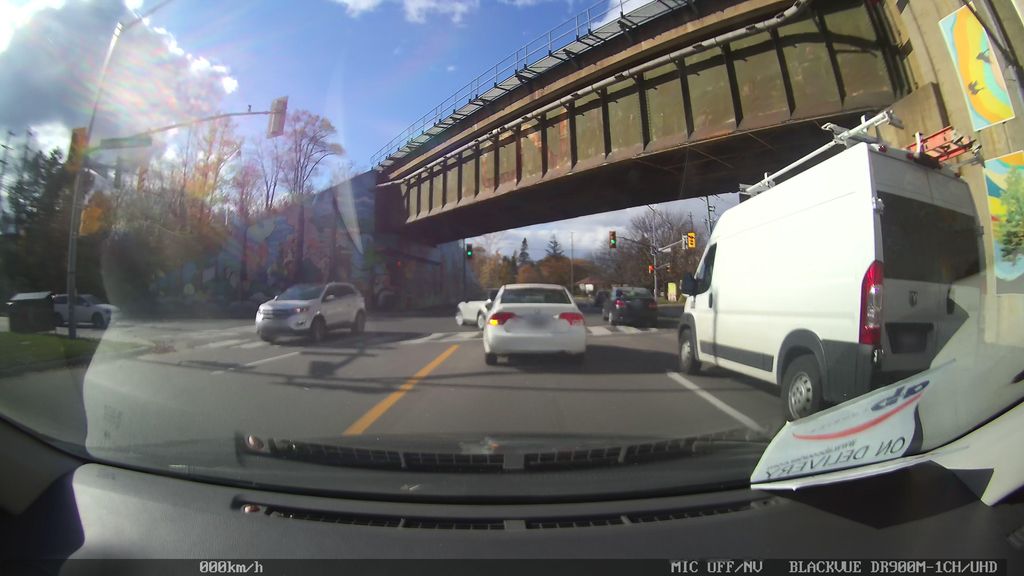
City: toronto